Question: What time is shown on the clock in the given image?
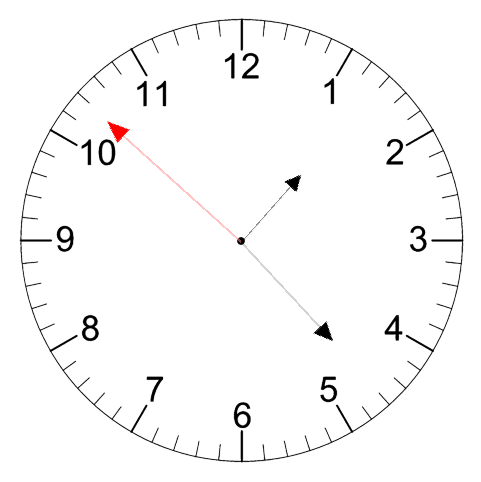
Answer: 01:22:52